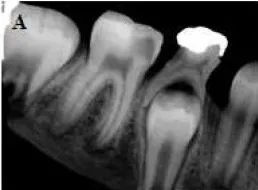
Preoperative image of the mandibular right molar with involved vital pulp and immature apices.
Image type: radiology (x_ray)